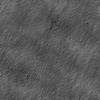
Label: not_dusty